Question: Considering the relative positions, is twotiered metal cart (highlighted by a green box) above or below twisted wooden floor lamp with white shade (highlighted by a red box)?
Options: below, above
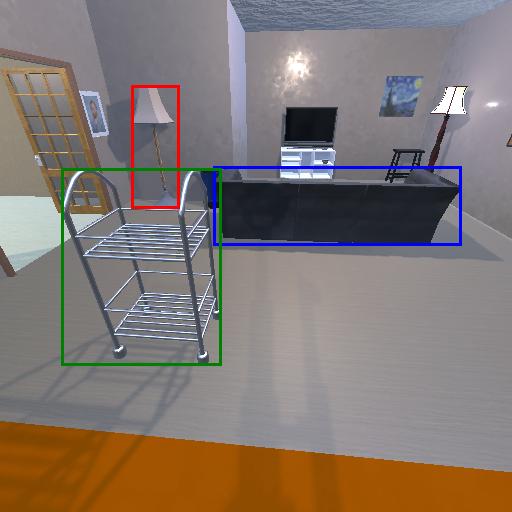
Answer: below